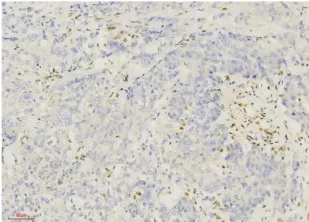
PMS2.
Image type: pathology (immunostaining)